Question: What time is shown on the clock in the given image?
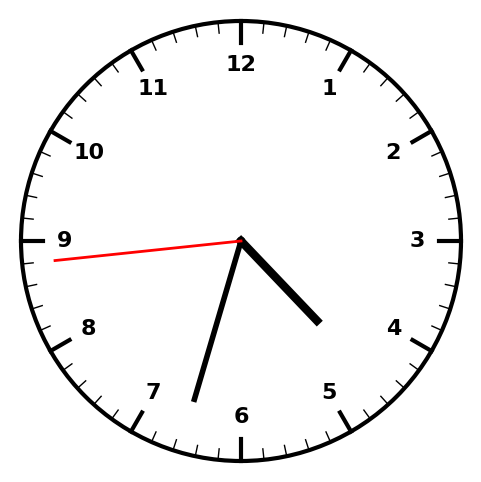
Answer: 04:32:44